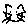
Label: cat